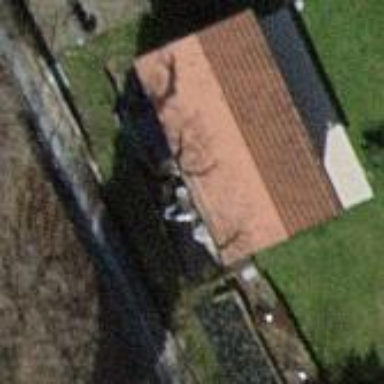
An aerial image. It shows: Gabled building with tile roof oriented along its structure.